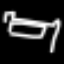
Label: bed